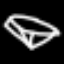
Label: diamond